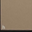
Piece: xx